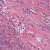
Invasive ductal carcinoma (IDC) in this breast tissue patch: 1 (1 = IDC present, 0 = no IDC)